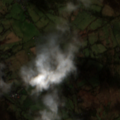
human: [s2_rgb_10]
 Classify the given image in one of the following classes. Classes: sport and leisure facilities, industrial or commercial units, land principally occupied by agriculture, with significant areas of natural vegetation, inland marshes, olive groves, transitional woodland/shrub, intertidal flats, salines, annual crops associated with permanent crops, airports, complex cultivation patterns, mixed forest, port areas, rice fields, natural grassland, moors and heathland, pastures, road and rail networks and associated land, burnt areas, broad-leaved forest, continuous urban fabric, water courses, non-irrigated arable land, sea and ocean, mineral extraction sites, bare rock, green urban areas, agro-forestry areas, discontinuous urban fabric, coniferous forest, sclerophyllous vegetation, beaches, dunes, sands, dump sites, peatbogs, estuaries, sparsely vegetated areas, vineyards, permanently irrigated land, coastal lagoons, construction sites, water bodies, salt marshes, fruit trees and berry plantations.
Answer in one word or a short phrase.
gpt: land principally occupied by agriculture, with significant areas of natural vegetation, natural grassland, moors and heathland, water bodies